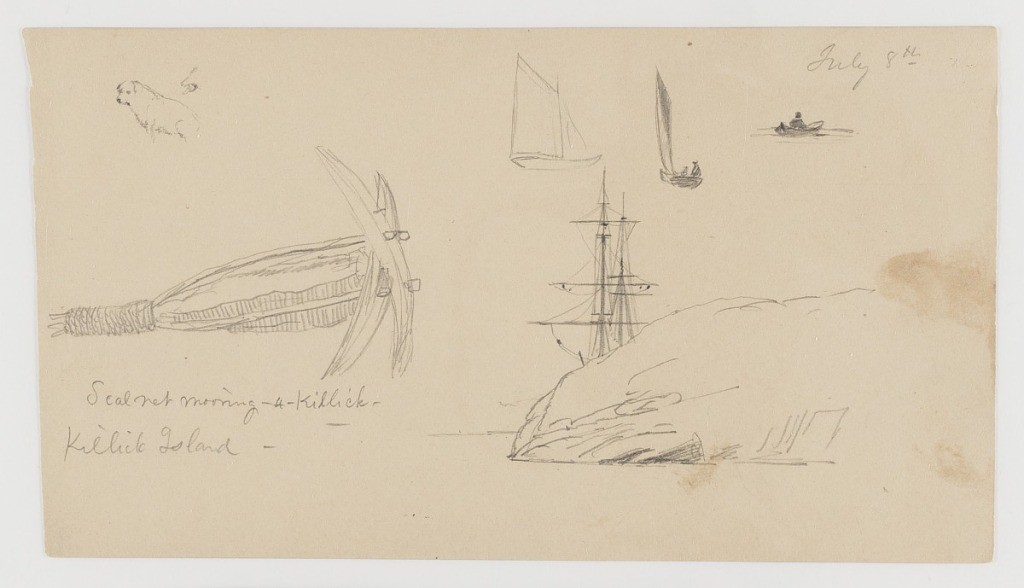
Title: Sketches from Killick Island, Canada
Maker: Frederic Edwin Church, American, 1826–1900
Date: July 8, 1859
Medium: Graphite on light brown wove paper
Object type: drawing
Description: Mixed sketches from Killick Island in Newfoundland and Labrador, Canada, showing views of a seated polar dog in left profile and the muzzle of another at upper left; two sailboats, one in right profile and the other viewed from the stern, and a figure paddling a rowboat at upper right; at lower right, the rigged masts of a ship are visible above and behind a large rock, which obscures the ship's hull; and finally, at lower left, a four-pronged wooden anchor for a net that loosely resembles two criss-crossing pickaxes is included.